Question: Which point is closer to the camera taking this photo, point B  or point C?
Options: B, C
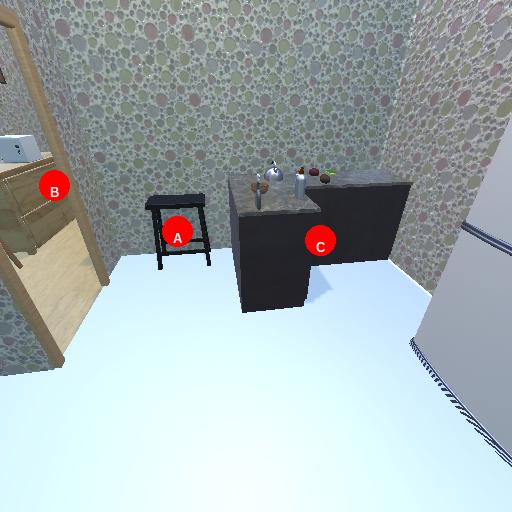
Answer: B